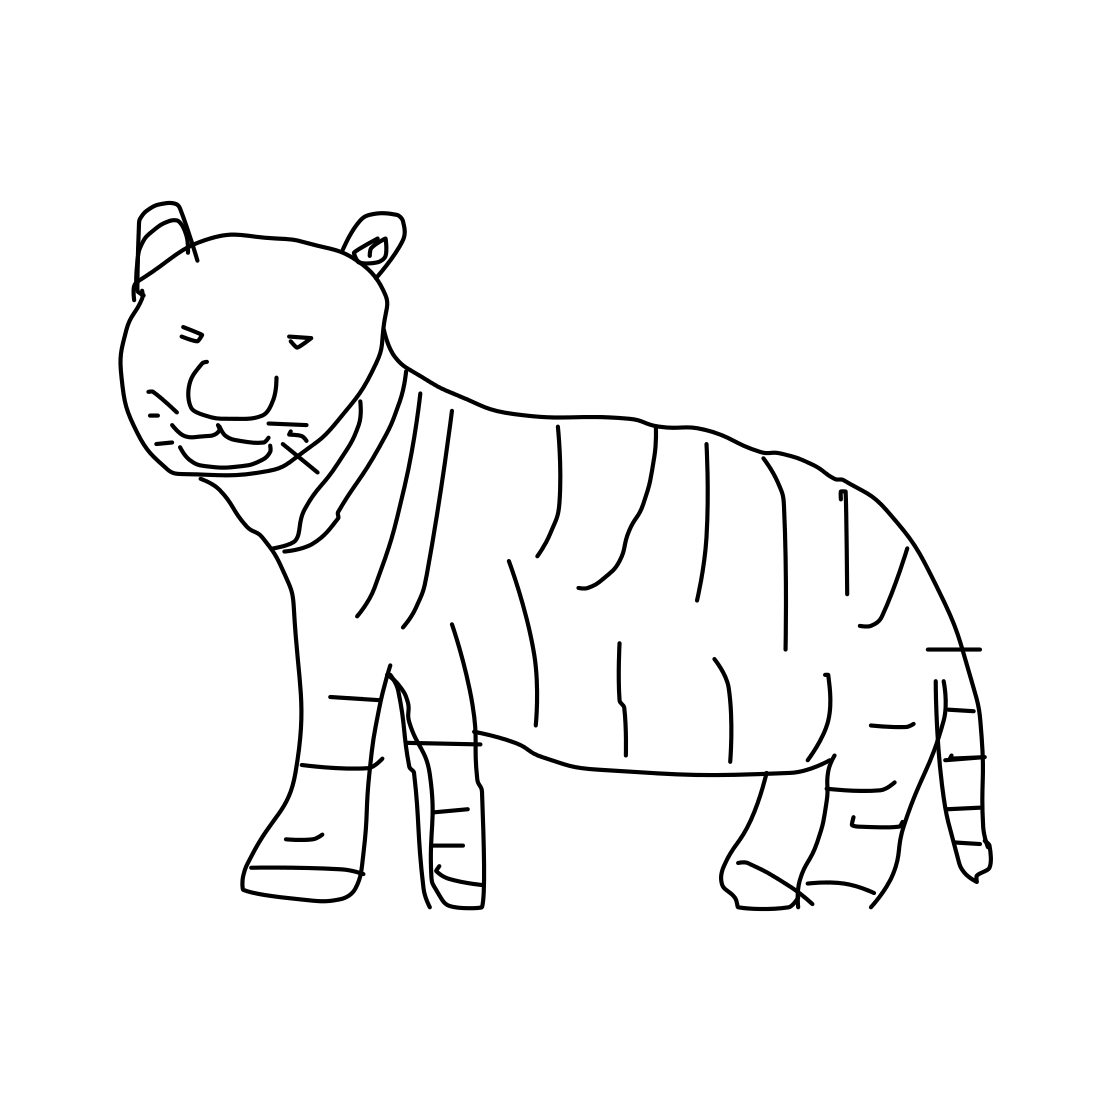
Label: tiger